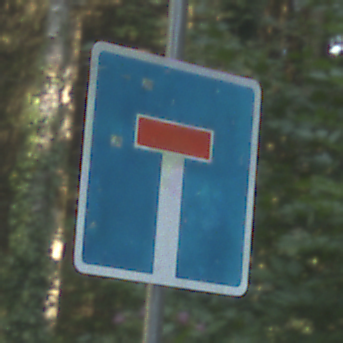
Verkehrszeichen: Sackgasse
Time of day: MorningAfternoon
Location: Outdoor (Nature)
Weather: Clear
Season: NotSpecified
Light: Natural